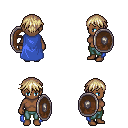
a pixel art fantasy rpg character, female body template, human, dark skin, blue cape, teal pants, white blonde short bangs hairstyle, shield, four views (front, back, left, right), 2x2 character sprite sheet, small pixel art, hard edges, no anti-aliasing